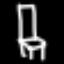
Label: chair